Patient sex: M
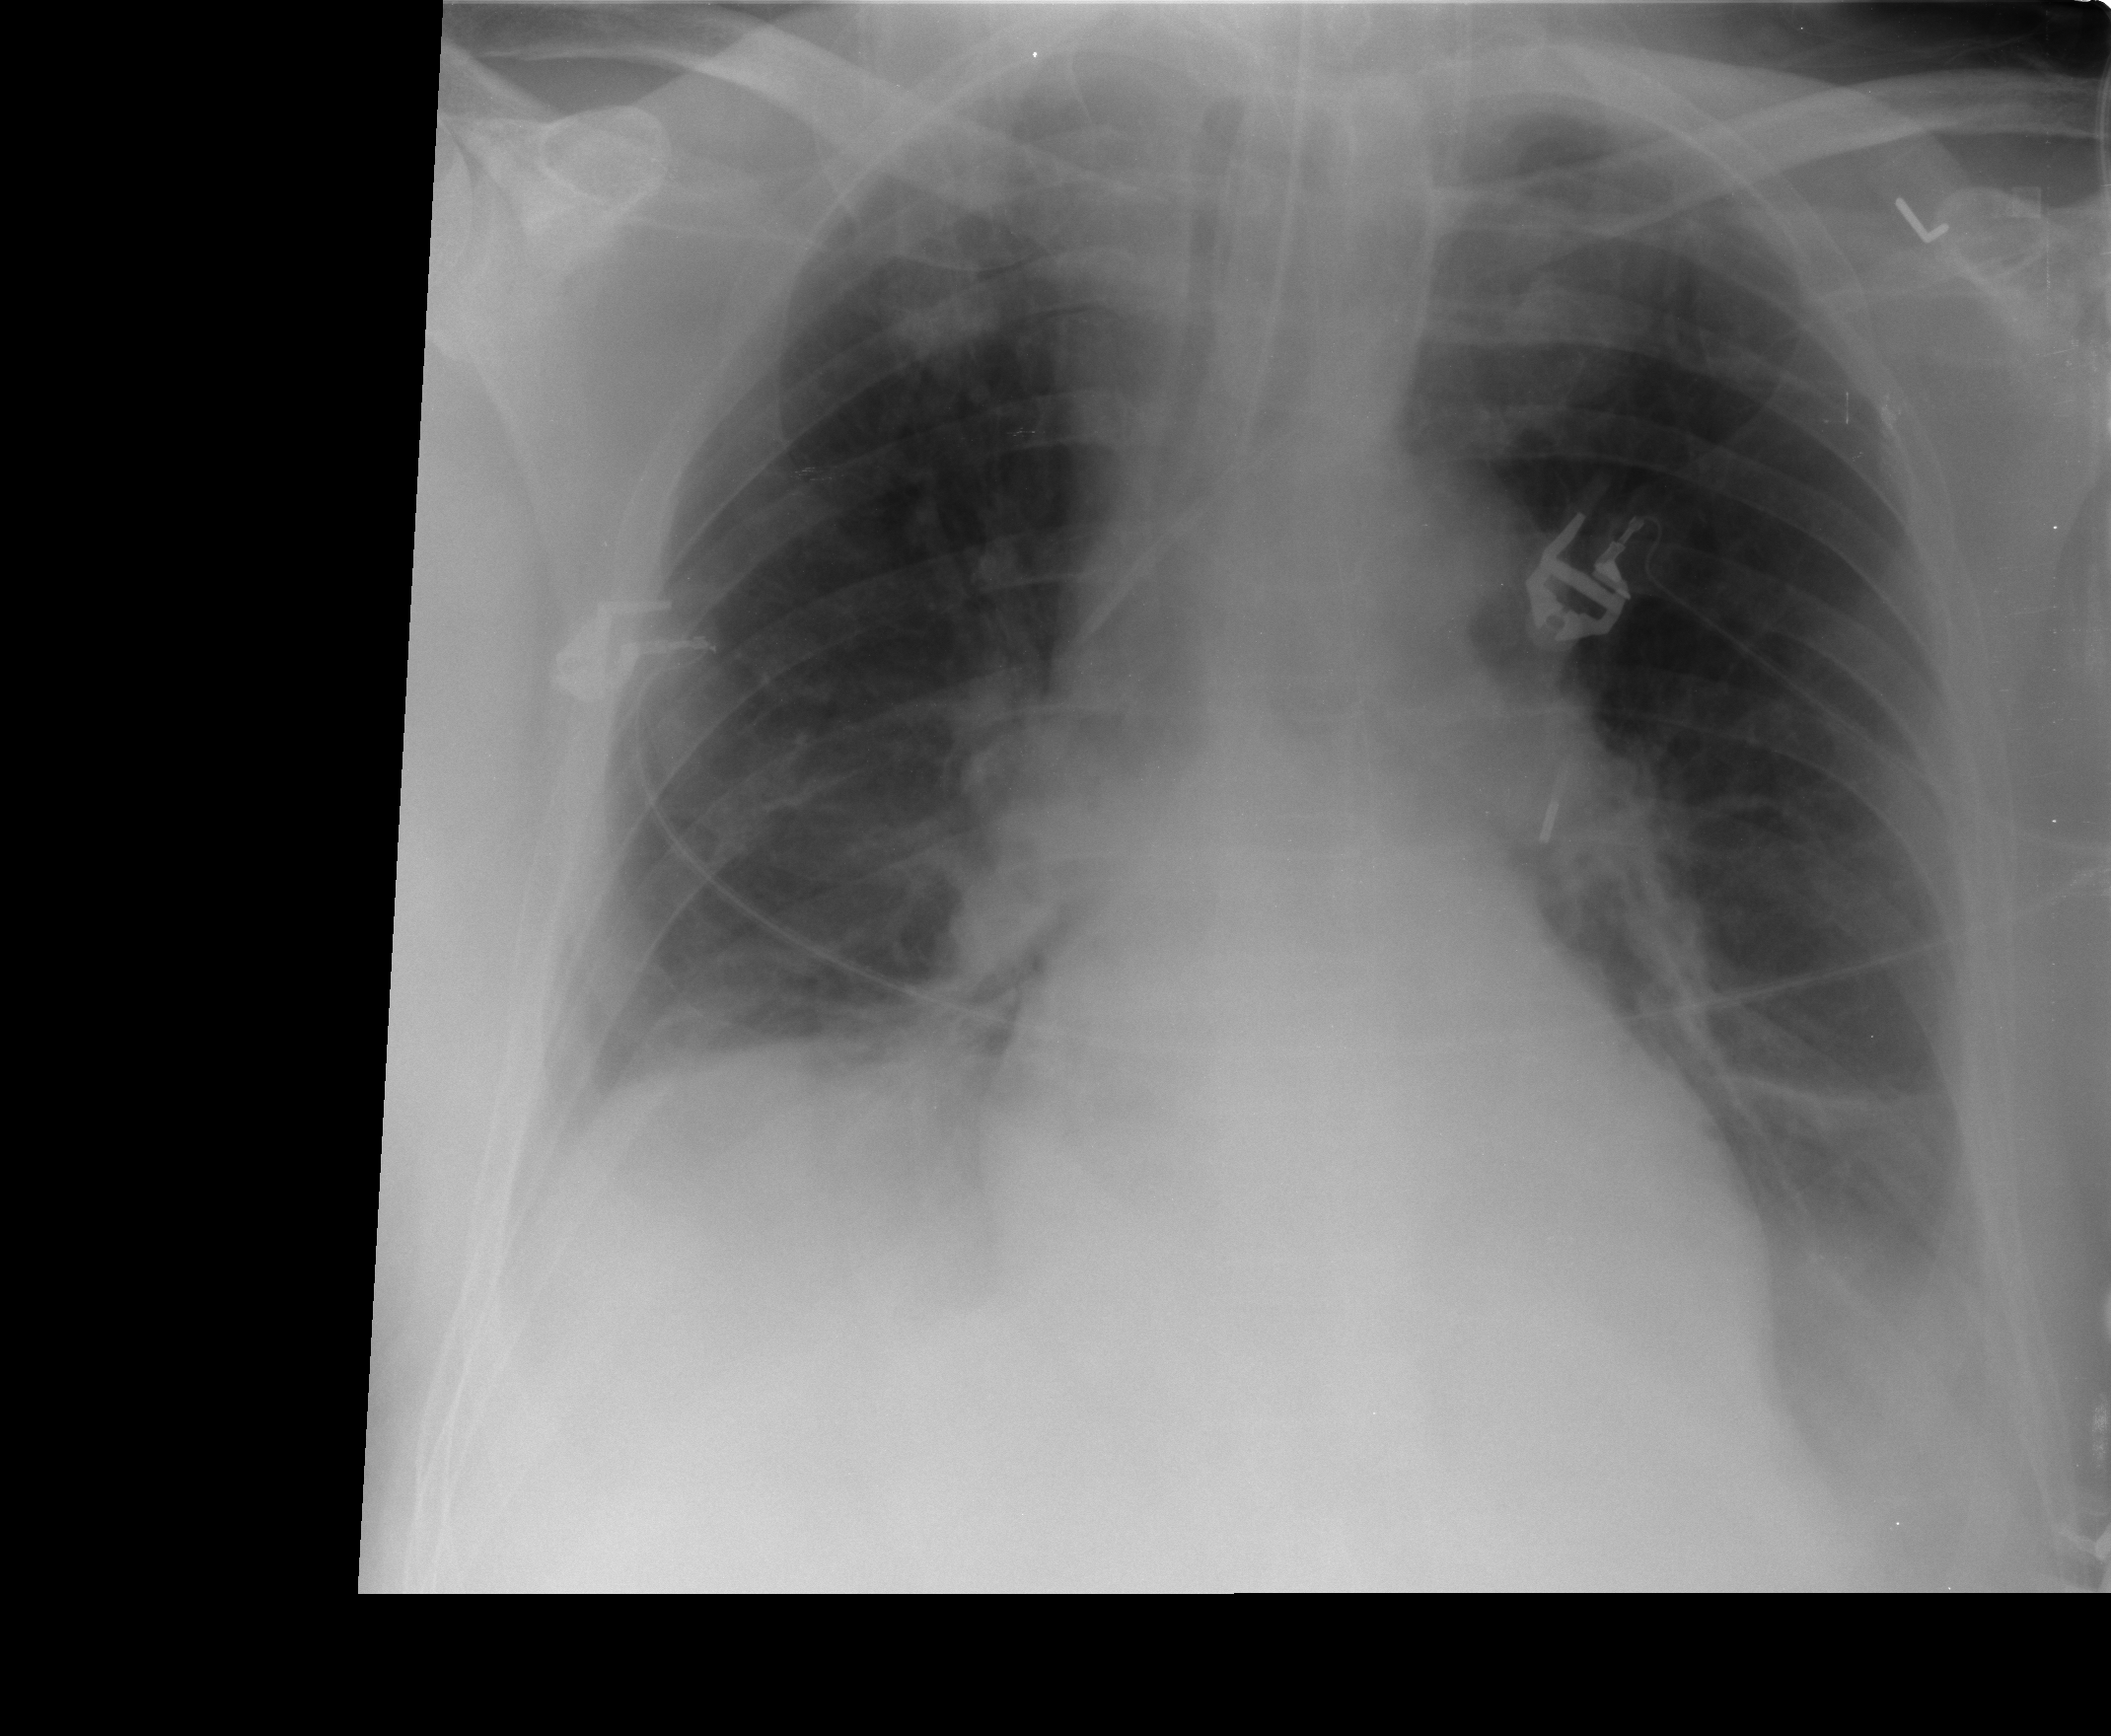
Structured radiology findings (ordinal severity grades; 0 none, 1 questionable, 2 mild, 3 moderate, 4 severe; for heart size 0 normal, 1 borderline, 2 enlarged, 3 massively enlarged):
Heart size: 0
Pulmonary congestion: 0
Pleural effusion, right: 2
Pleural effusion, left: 2
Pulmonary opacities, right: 0
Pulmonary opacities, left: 0
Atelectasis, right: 2
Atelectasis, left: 2